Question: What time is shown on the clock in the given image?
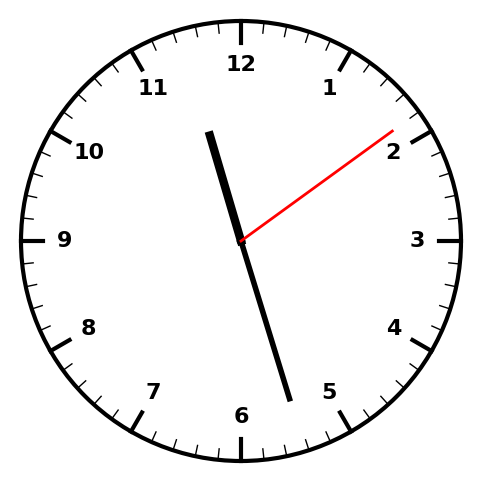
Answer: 11:27:09